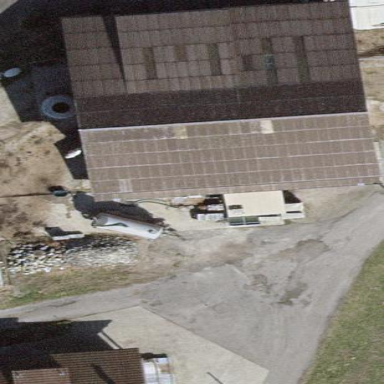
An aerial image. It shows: Farmyard area.